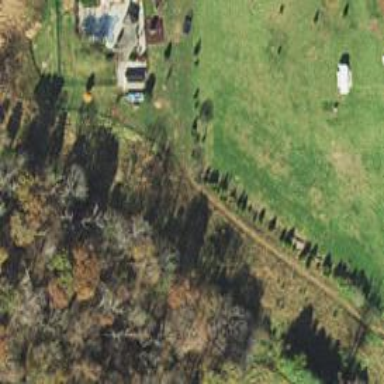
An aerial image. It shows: Row of trees in natural setting.